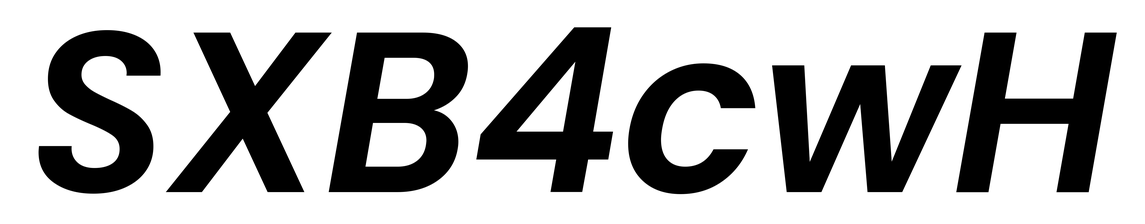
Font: Poppins-SemiBoldItalic